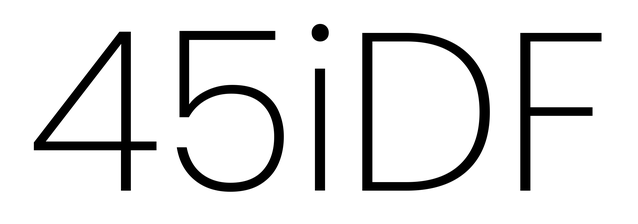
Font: Poppins-ExtraLight